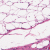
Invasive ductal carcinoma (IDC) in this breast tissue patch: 0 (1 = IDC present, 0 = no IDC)